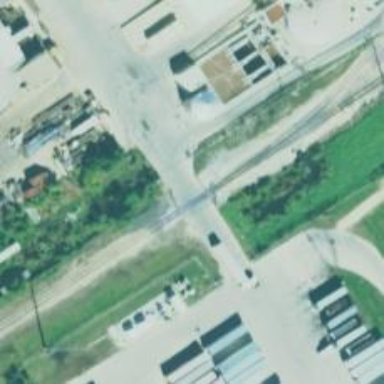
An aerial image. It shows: Railway level crossing.